Field crop: tomato
Growth stage: 1
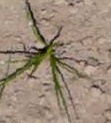
Species: cyperus